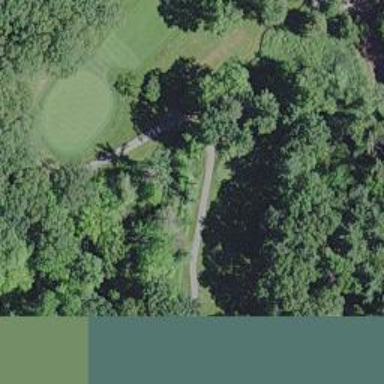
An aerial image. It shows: Pathway for golfing.